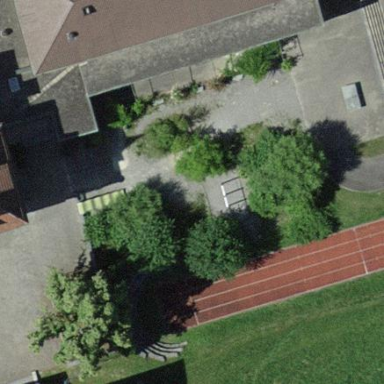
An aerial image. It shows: Playground area for leisure land.